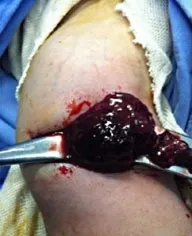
Needle insertion into the fluid collection yielding a gelatinous red material in the operating room.
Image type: medical_photograph (other_medical_photograph)